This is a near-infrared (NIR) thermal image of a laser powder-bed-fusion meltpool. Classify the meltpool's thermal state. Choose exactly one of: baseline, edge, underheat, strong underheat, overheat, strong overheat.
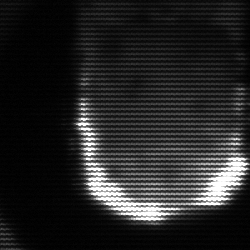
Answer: strong underheat